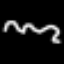
Label: squiggle